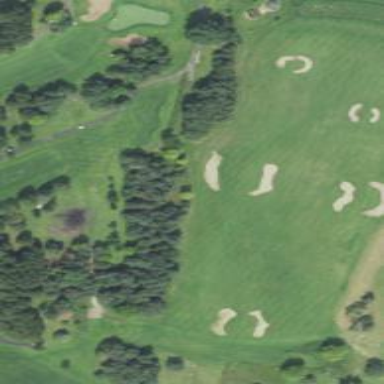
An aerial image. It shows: Grassy area used as driving range for golf.